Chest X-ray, PA view. Patient: 19 years old, sex F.
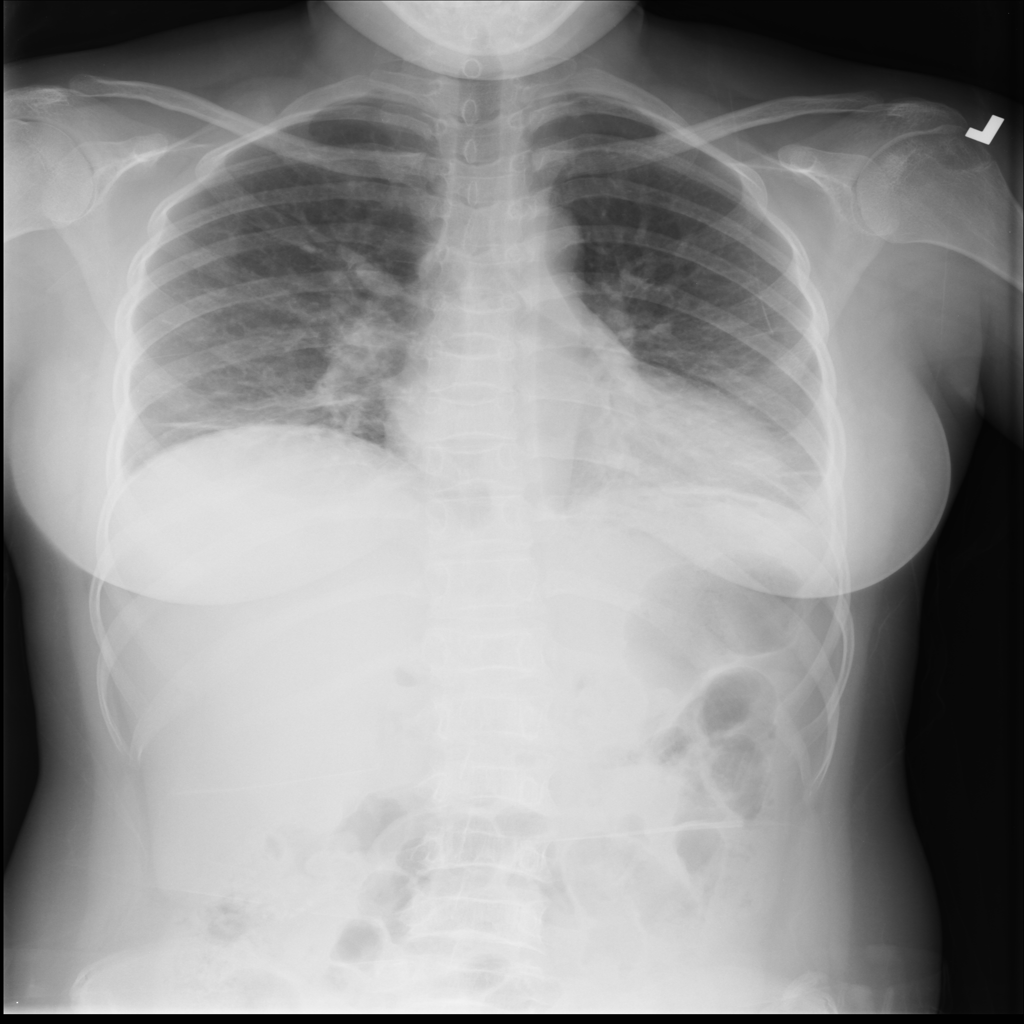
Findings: No Finding